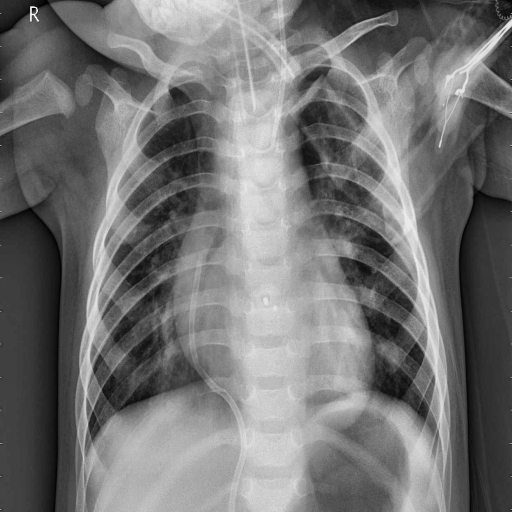
Finding: PNEUMONIA